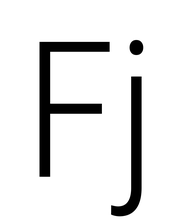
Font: Roboto_Condensed_Light